Question: I'm using .NET MVC 3 Code-First approach. My domain have a entity called 'Question', this entity have a 'Score' property that is 'Byte' and I want to replace that property to an 'Enum' and name this 'Enum' to 'Score' where I can set the values from 0 to 10.
Where should Enums live in that structure? In a folder called in my folder?
That's my project Structure in folder:

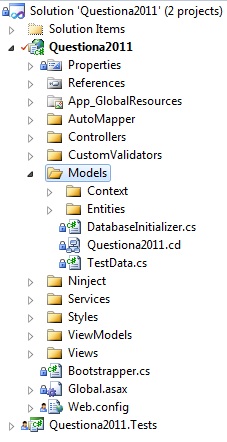
Answer: It sounds like you have a value object. I'd put it in the same place you put other value objects in your domain, which really depends on your folder structure. Definitely in the Model folder, but if you're subdividing the model folder, it depends on how you're doing that. Do you have a Q&A subfolder? Maybe it goes there next to questions. Or do you have a Value Objects subfolder? Maybe there.